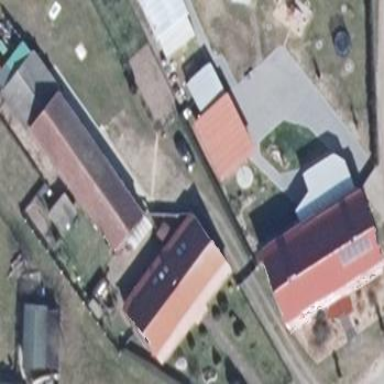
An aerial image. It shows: Simple and straightforward house.